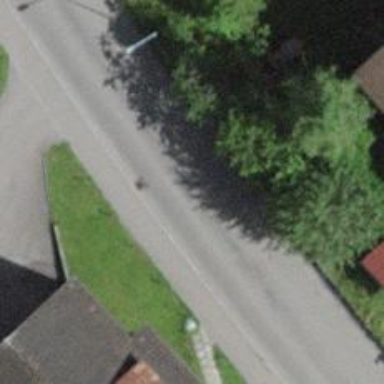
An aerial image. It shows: Residential road with separate asphalt sidewalk.